RGB frame:
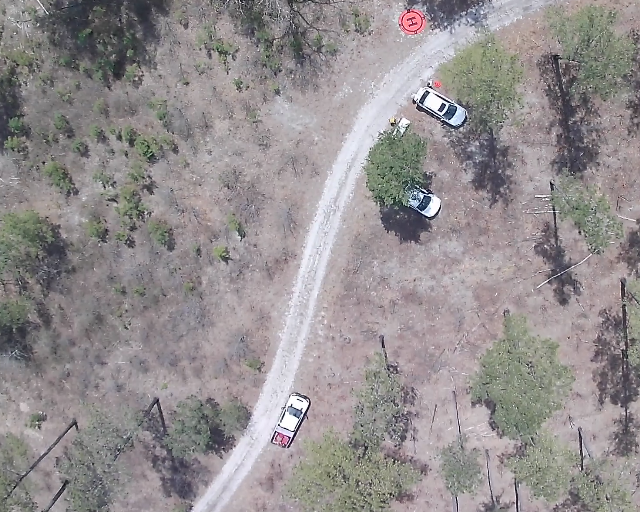
Thermal frame:
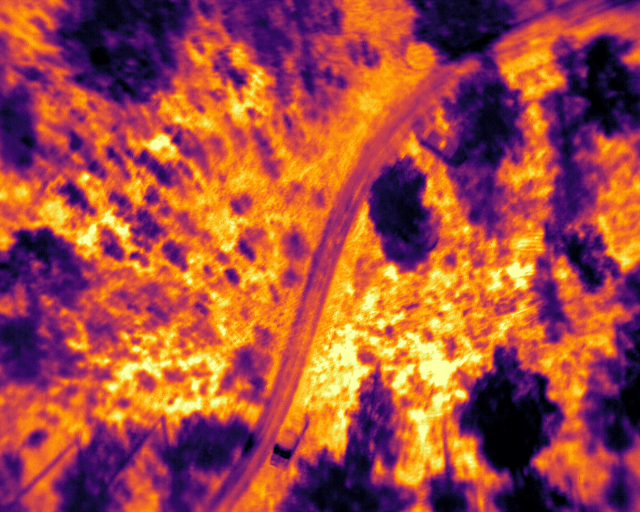
Captured: 2026-02-26 02:32:44
Pixels at or above 80 °C: 0 (fraction of frame: 0)